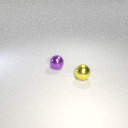
small yellow metal sphere in front of small purple metal sphere